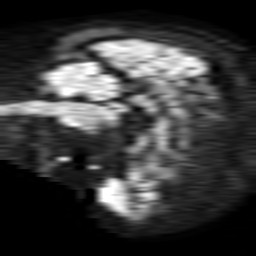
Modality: TRACE
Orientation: sagittal
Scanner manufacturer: philips
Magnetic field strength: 1.5 T
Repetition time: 3.403 s
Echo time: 0.06922 s